Interaction volume radius: 10 \u00c5
Interaction volume height: 20 \u00c5
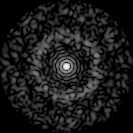
Disorder parameter: 0.8526